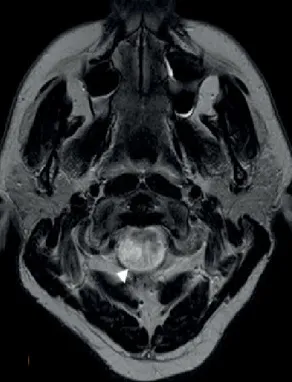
With peripheral more nodular area of intermediate signal [arrowhead in.
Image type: radiology (mri)